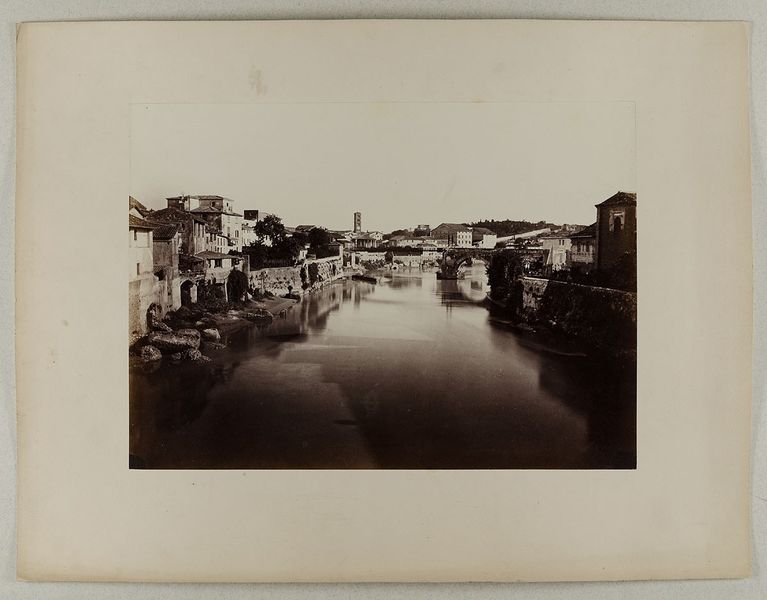
Titel: Rom - Blick vom Ponte Fabricio über den Tiber
Künstler: Giorgio Sommer
Standort: Hamburg
Institution: Museum für Kunst und Gewerbe Hamburg
Schlagwörter: fluss, stadt, ort, dorf, foto, fotografie, photographie, stadtansicht, photo, viadukt, tiber, albumin, lichtbild, reisefotografie, historische, alte stadtansicht, alte ansicht, schwarzweißpositivverfahren, silbersalzverfahren, schwarzweißfotografie, gebäude, örtlichkeit, straße, stätte, reisephotographie, albuminpapier, brücke, aquädukt